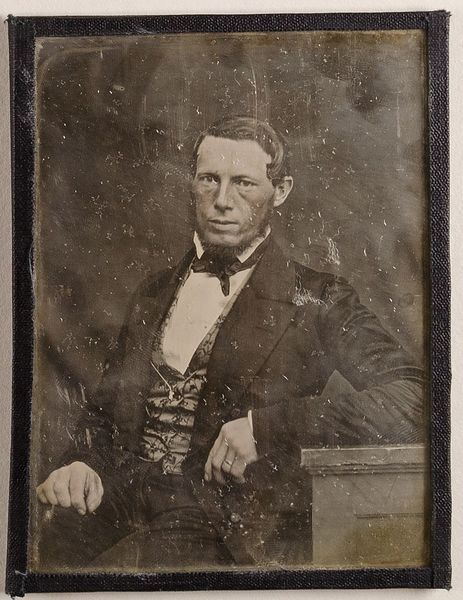
Titel: Unbekannter Mann
Standort: Hamburg
Institution: Museum für Kunst und Gewerbe Hamburg
Schlagwörter: mann, portrait, figur, foto, fotografie, photographie, photo, lichtbild, daguerreotypie, bildwerke, angewandte und bildende kunst, hessische systematik, porträt, porträtfotografie, porträtphotographie, hüftbild